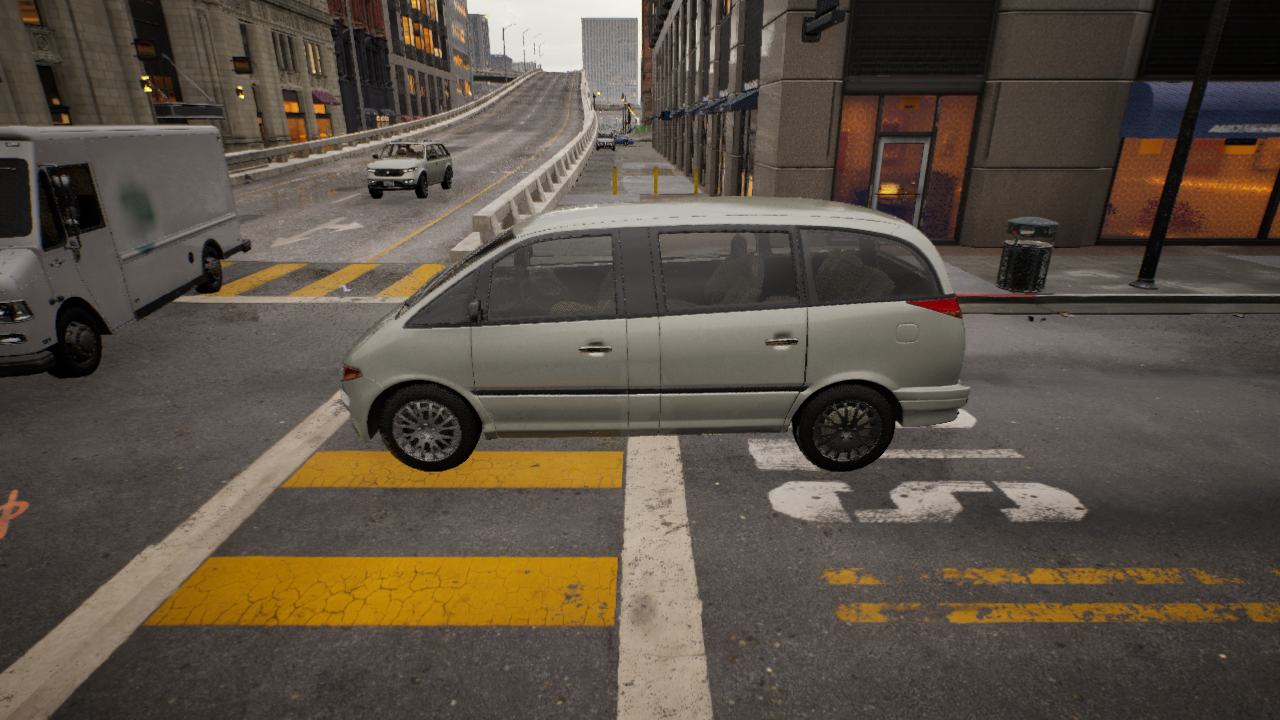
Venue: residential
Lighting: golden hour
Vehicle rig: minivan